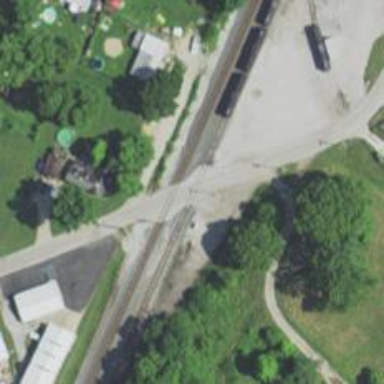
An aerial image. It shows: Level crossing along the railway.